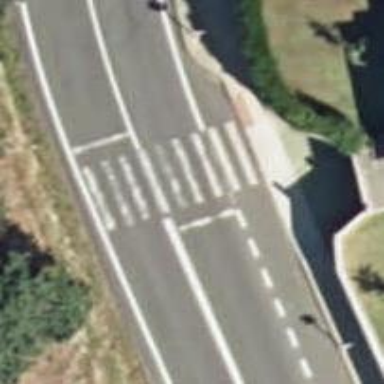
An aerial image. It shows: Zebra crossing for pedestrians.